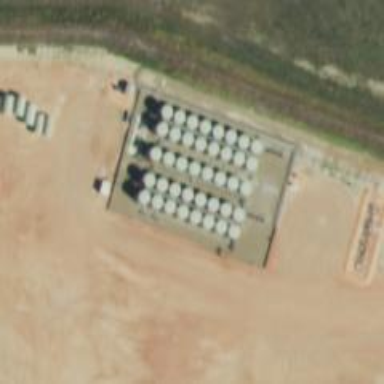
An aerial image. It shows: Storage tank with man-made structure.